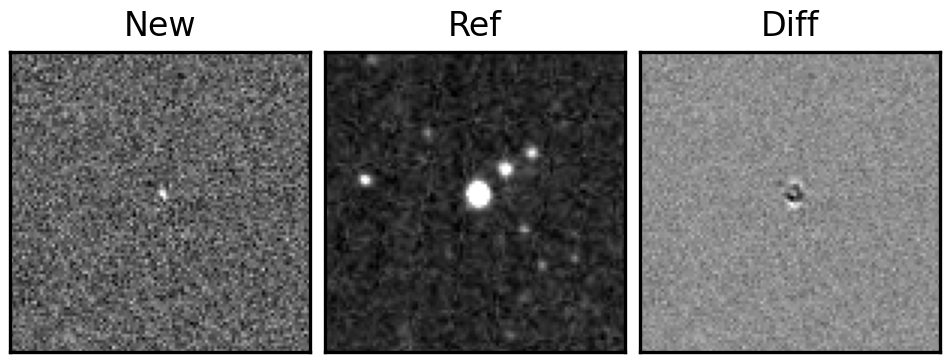
Label: bogus